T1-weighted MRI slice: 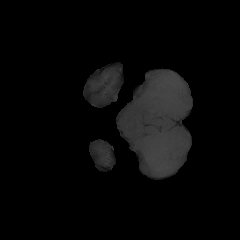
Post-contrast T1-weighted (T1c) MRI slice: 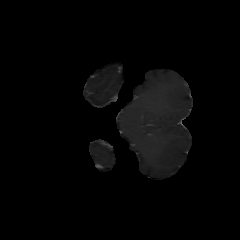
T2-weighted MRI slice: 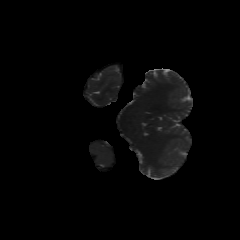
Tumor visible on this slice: no